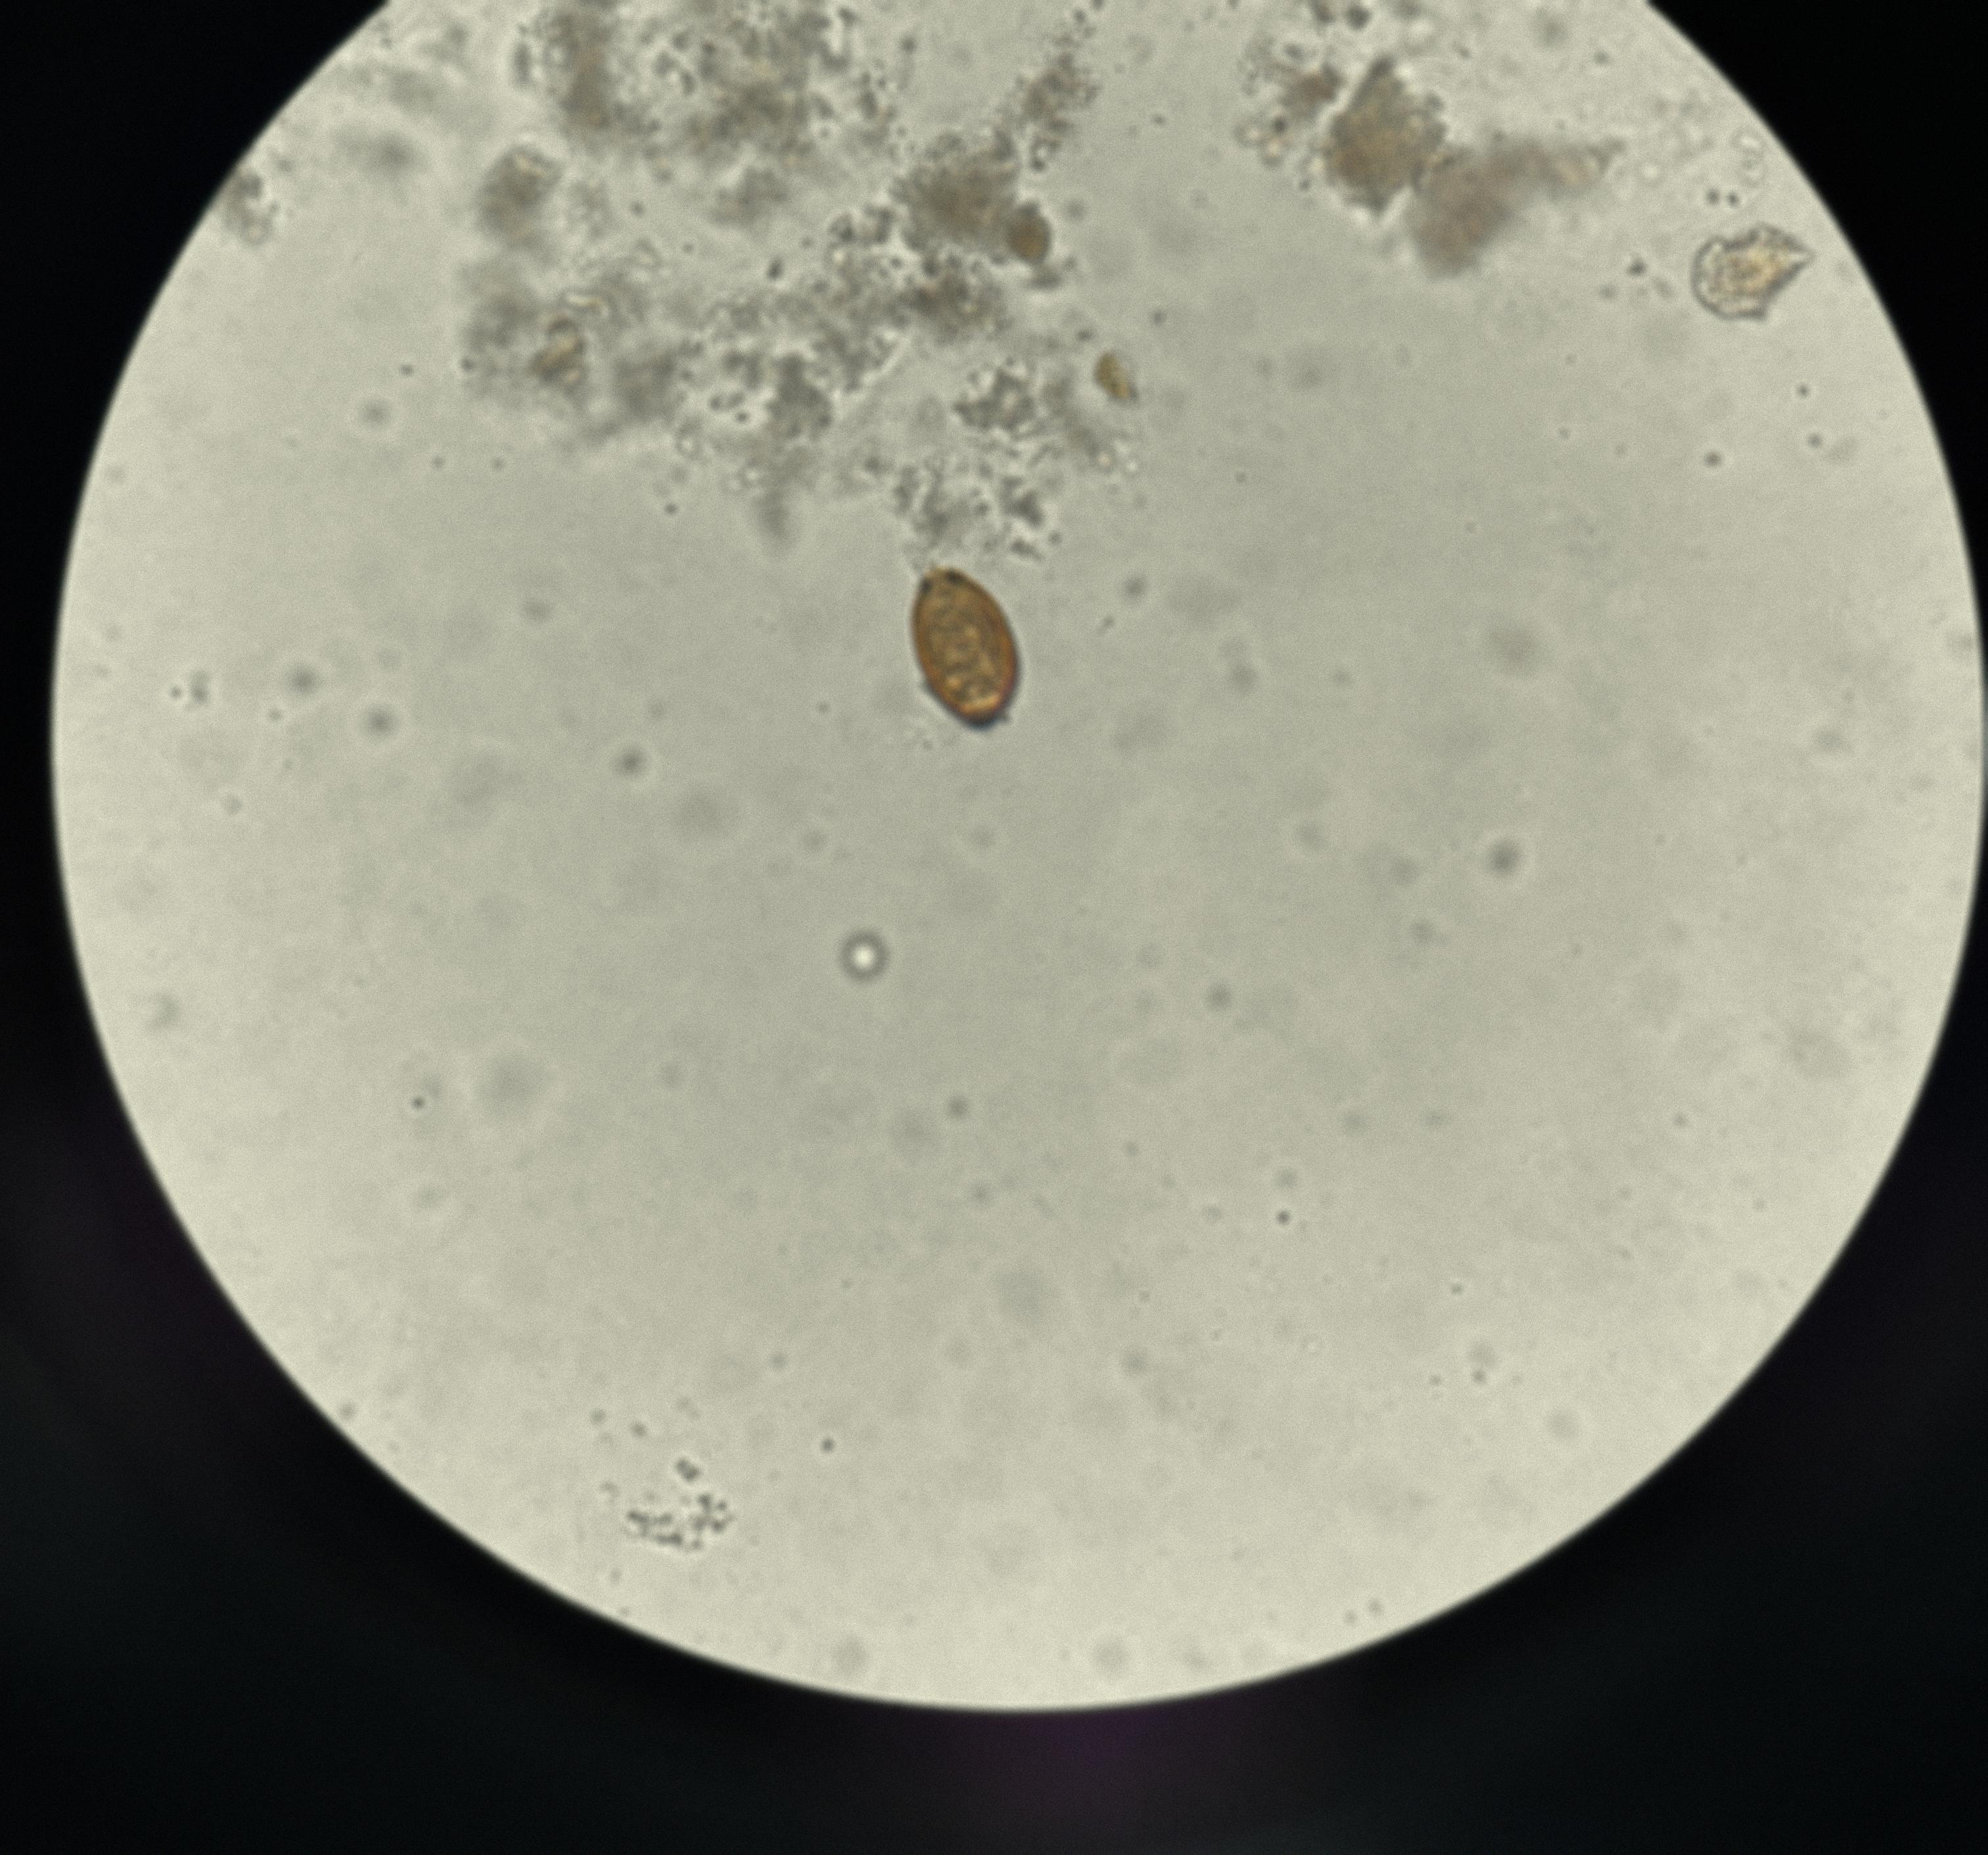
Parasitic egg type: Trichuris trichiura